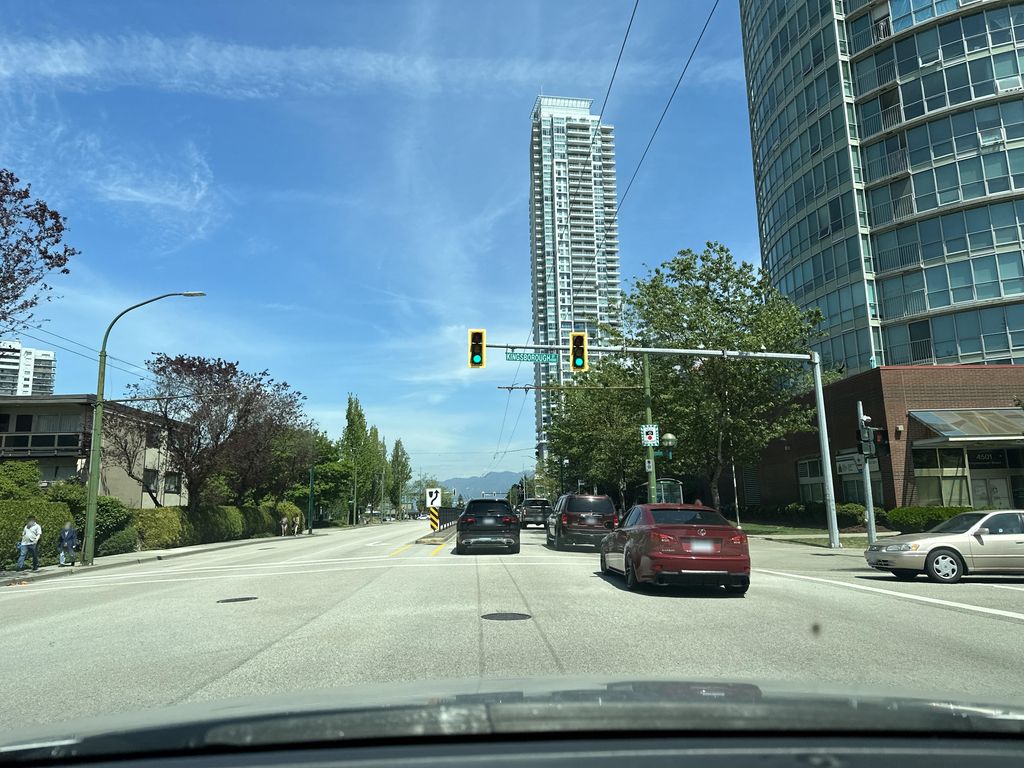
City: vancouver